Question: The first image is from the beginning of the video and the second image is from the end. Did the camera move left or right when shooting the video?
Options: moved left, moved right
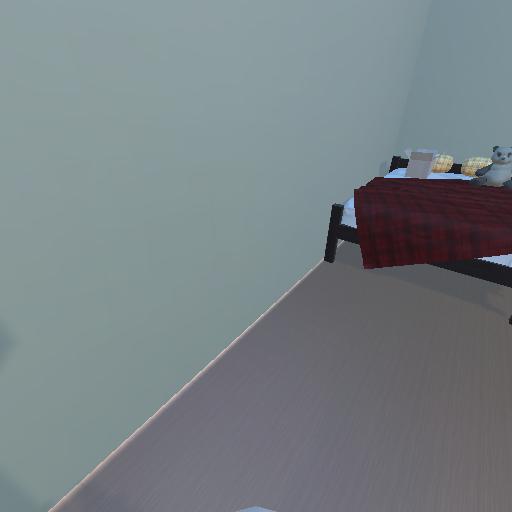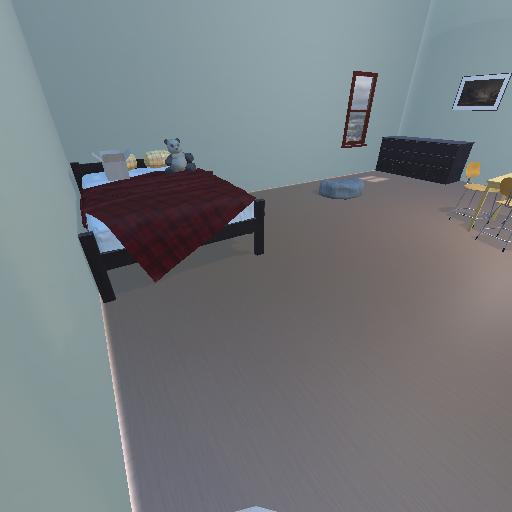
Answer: moved left